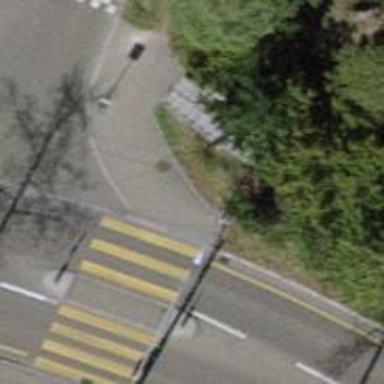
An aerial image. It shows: Kerb serving as barrier.